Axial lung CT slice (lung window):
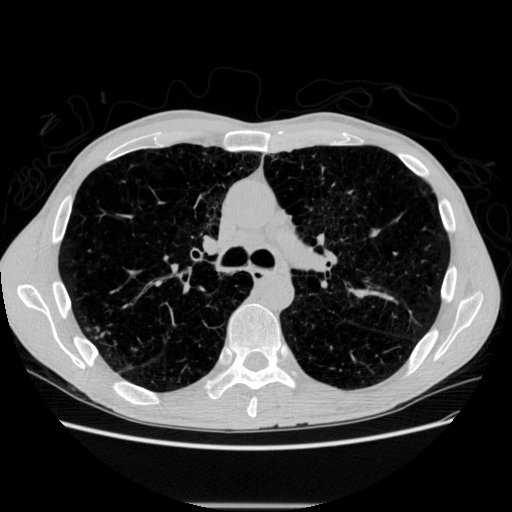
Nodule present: no